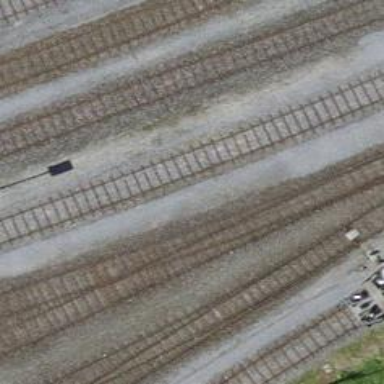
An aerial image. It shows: Single-track electrified railway service yard with contact line for trains.